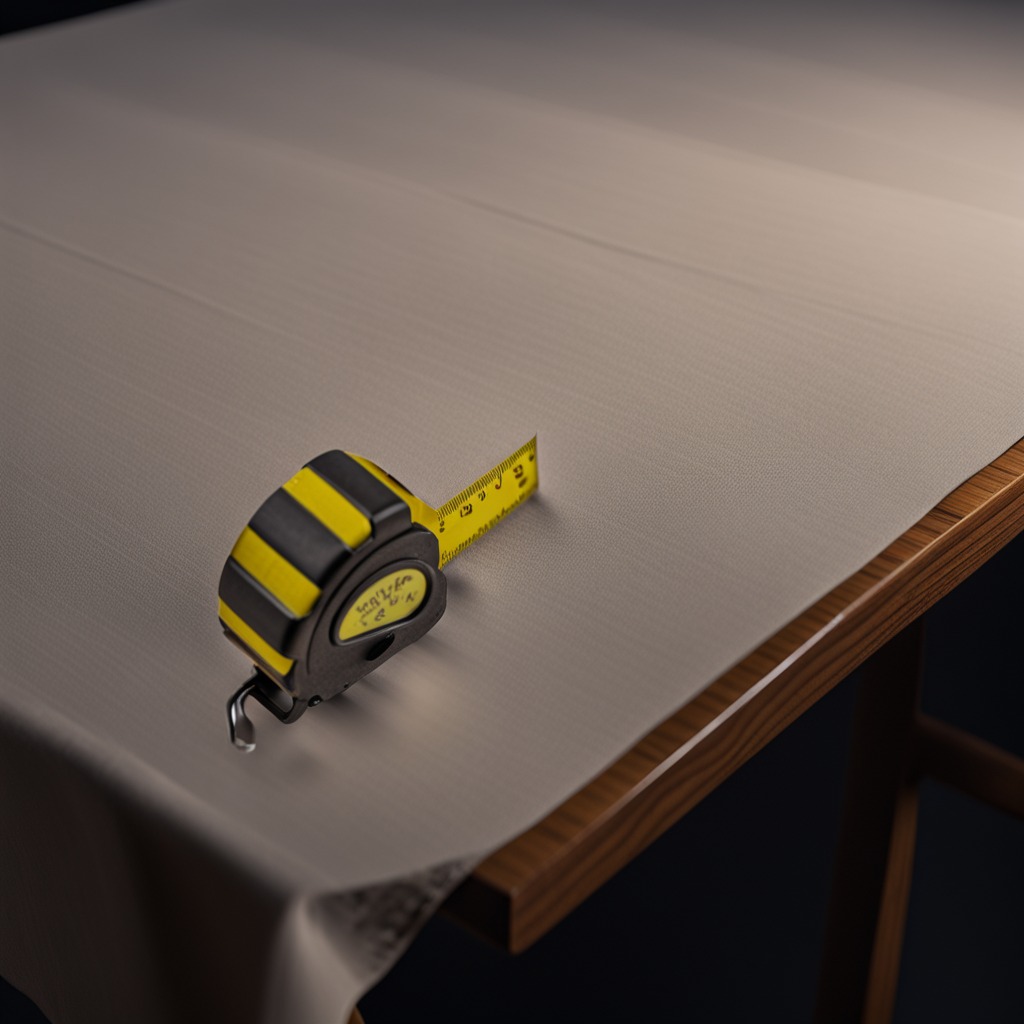
A measuring tape lying on the wooden table.